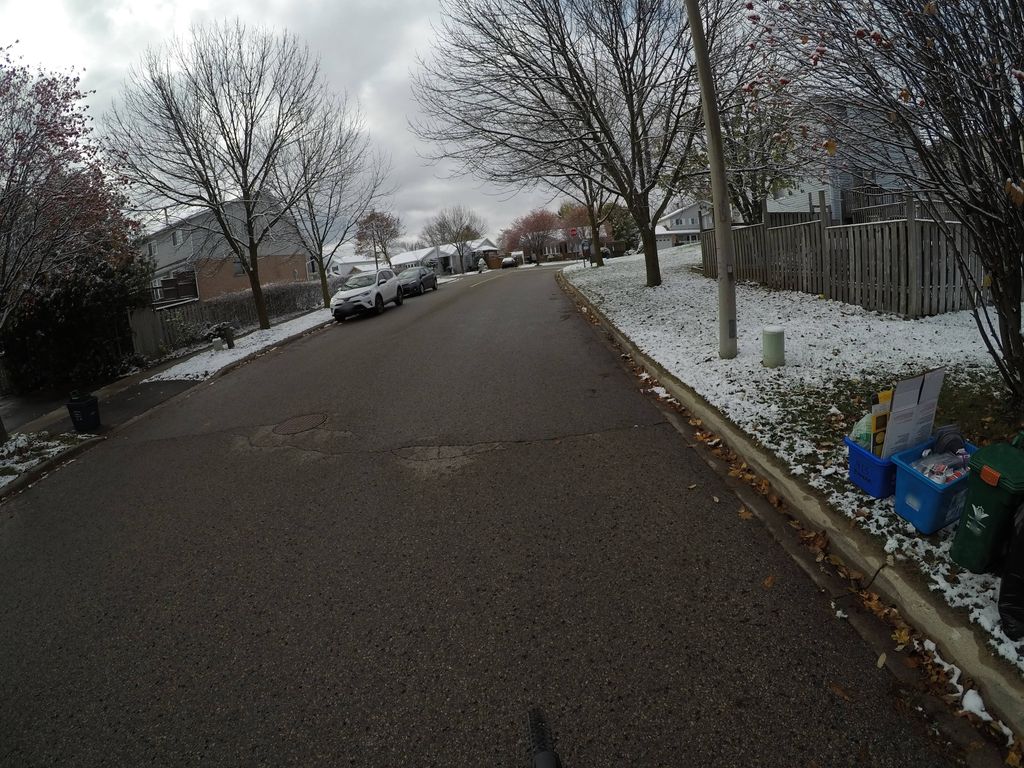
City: kitchener-waterloo